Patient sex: M
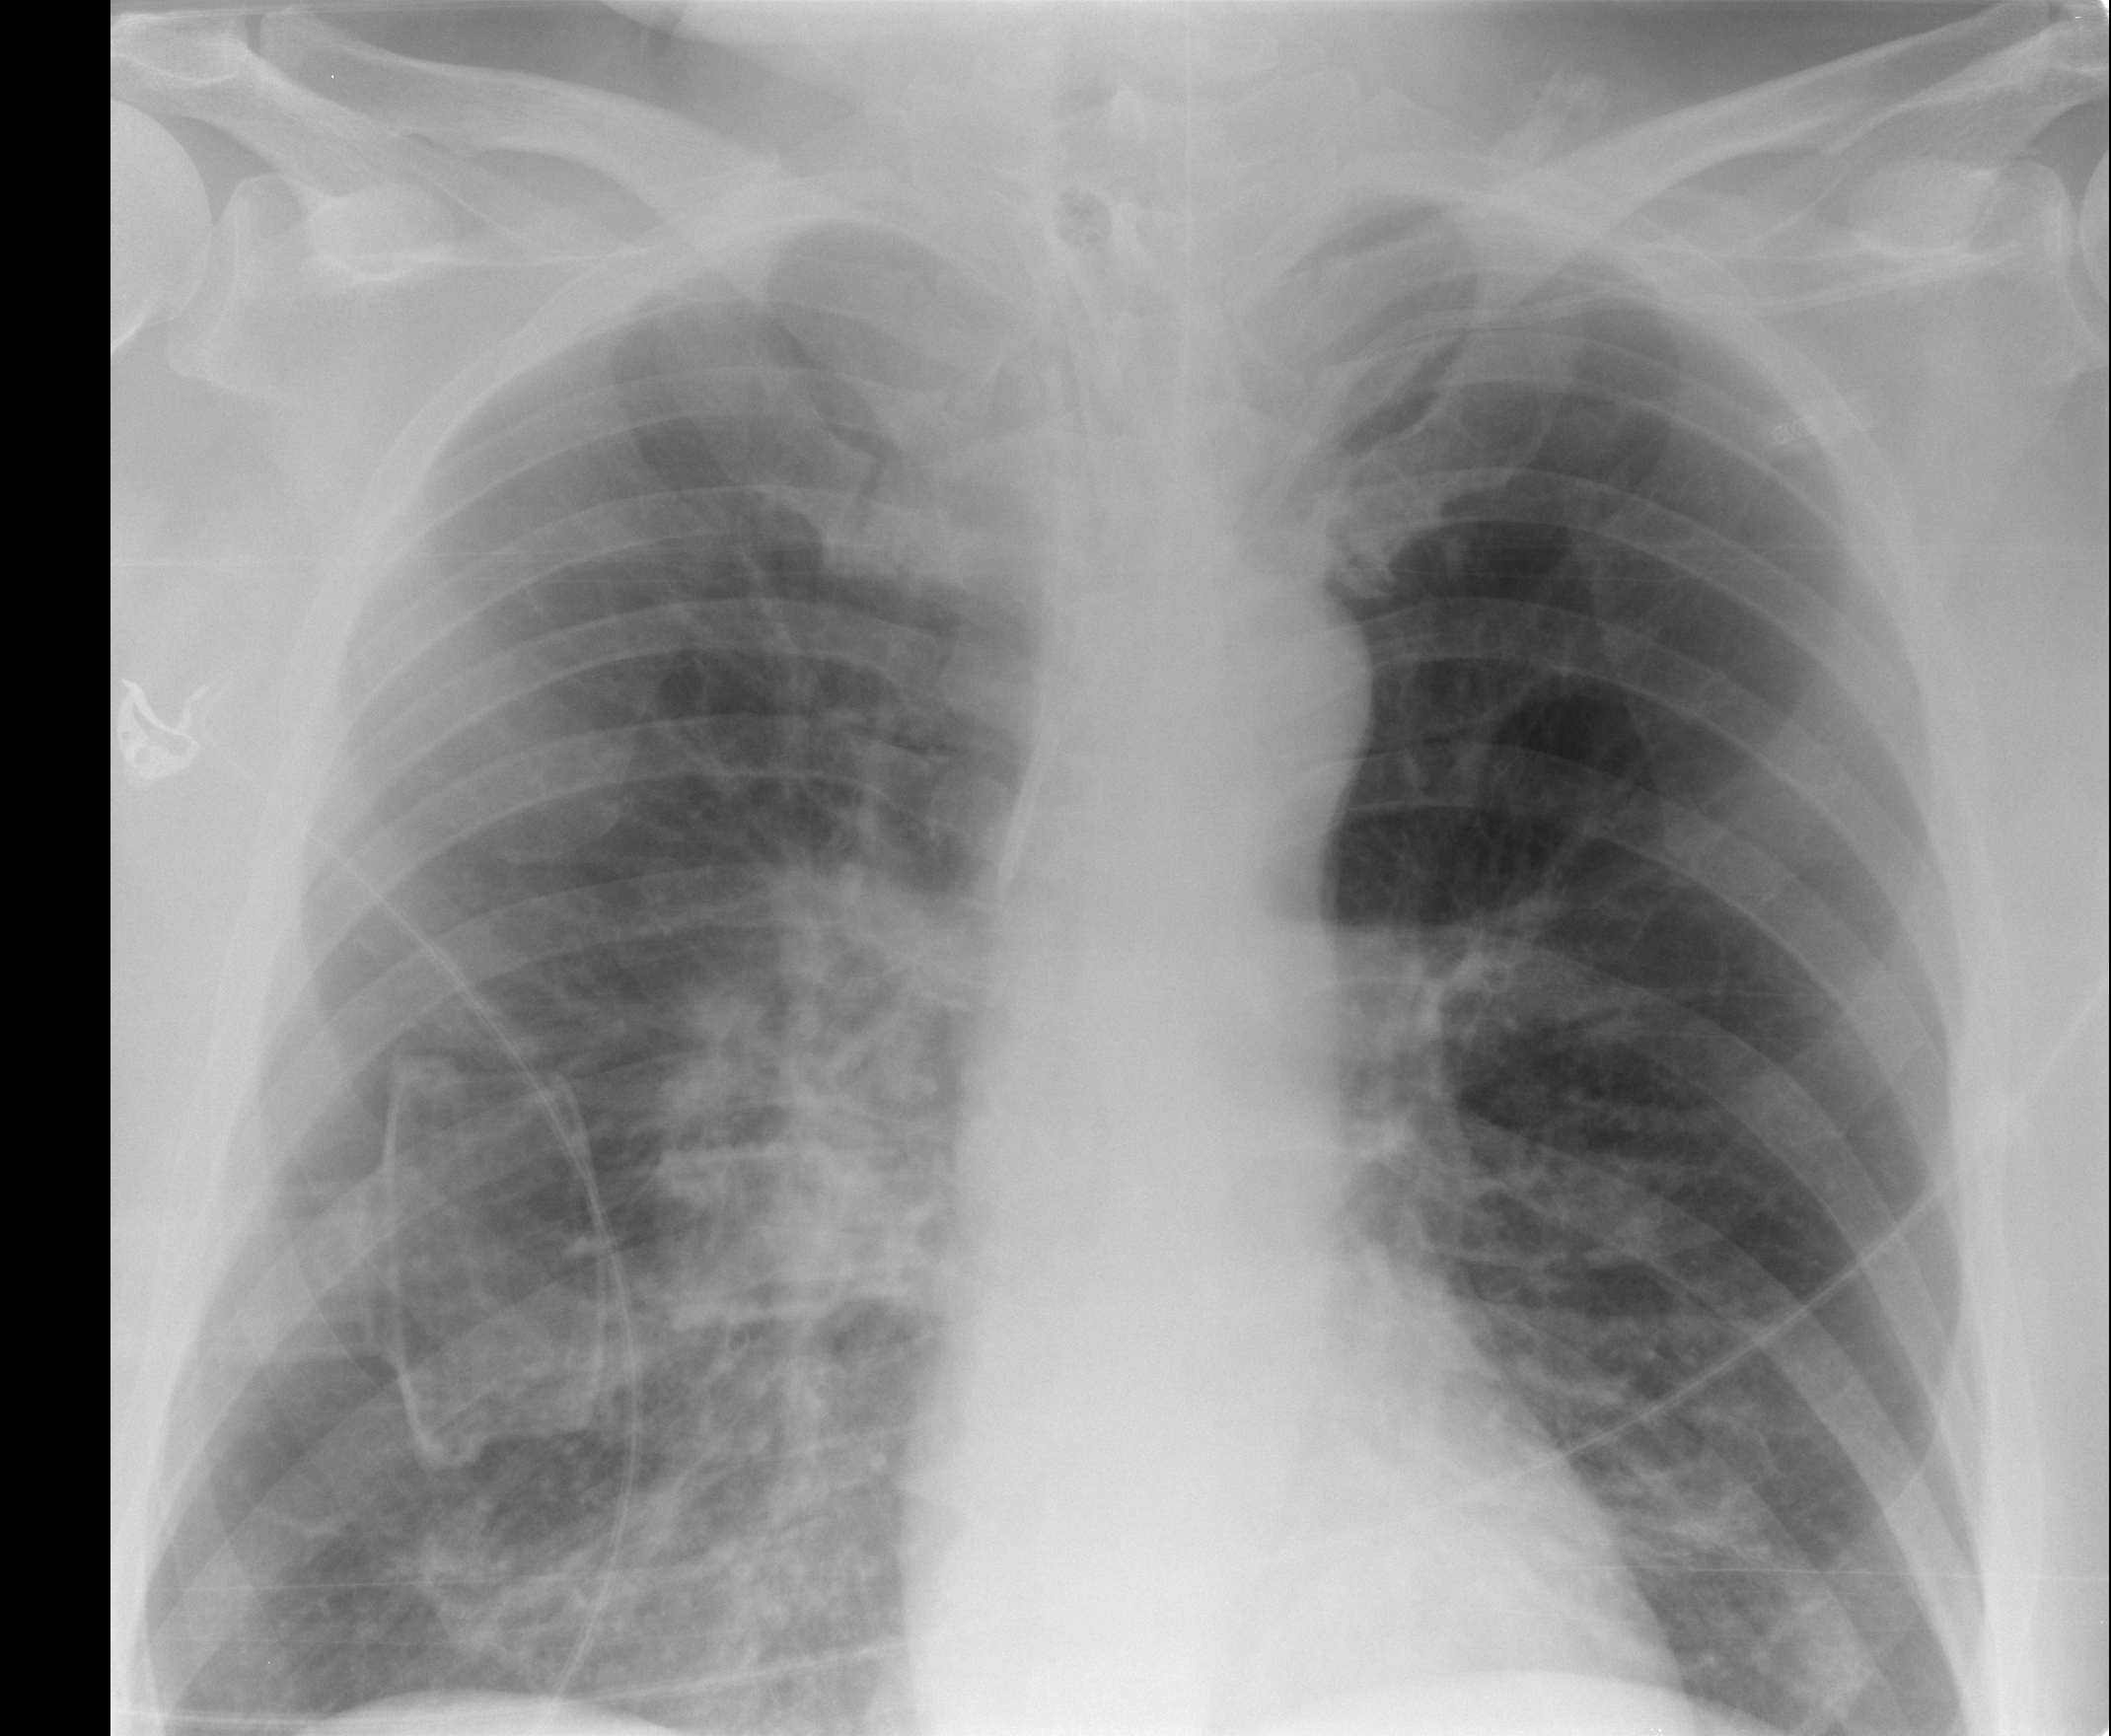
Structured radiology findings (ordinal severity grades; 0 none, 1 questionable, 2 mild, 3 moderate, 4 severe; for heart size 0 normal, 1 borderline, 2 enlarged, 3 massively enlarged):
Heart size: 0
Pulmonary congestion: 2
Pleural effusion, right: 0
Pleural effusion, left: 0
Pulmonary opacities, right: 2
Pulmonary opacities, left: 0
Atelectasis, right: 2
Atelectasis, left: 0